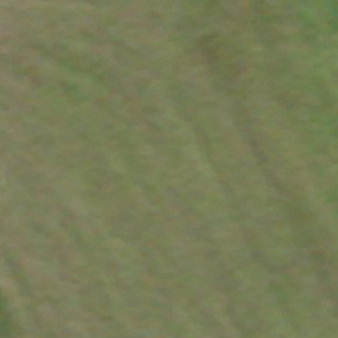
Label: other